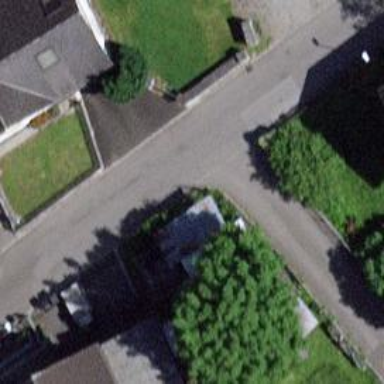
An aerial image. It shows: Residential road with asphalt surface.